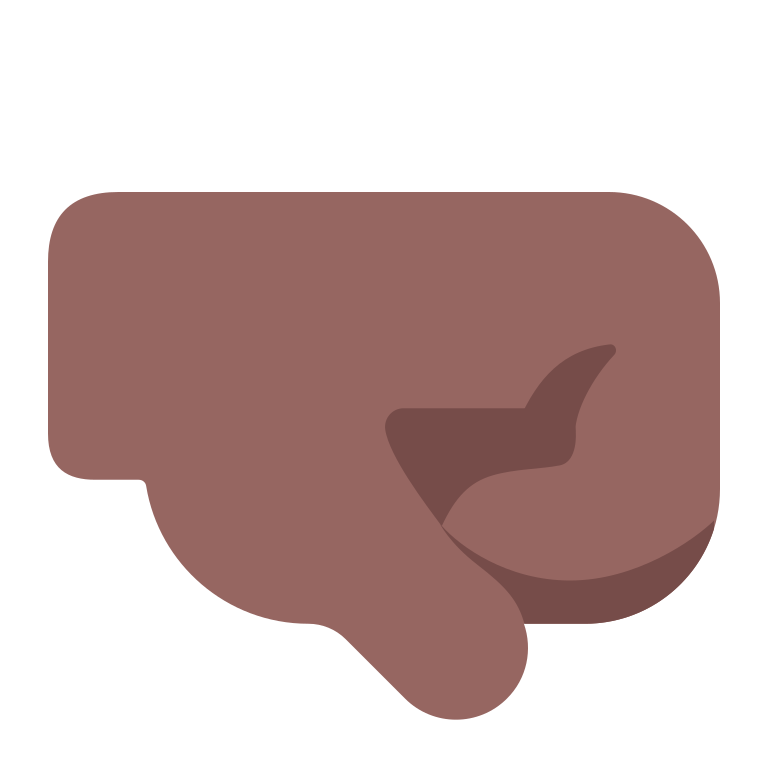
right facing fist flat  dark